Question:
I am trying to align the TextView around ImageView. I am using the following code:
'''
private void createSpannableText(){
TextView myTextView = (TextView) findViewById(R.id.textView);
SpannableStringBuilder builder = new SpannableStringBuilder();
builder.append(this.getText(R.string.loren__ipsum__max));
int lengthOfPart1 = builder.length();
builder.append(" ");
builder.append(this.getText(R.string.lorem__ipsum));
Drawable d = getResources().getDrawable(R.drawable.myImage);
d.setBounds(0, 0, d.getIntrinsicWidth(), d.getIntrinsicHeight()); // <---- Very important otherwise your image won't appear
ImageSpan myImage = new ImageSpan(d);
builder.setSpan(myImage, 0, lengthOfPart1, Spannable.SPAN_EXCLUSIVE_EXCLUSIVE);
myTextView.setText(builder);
}
'''
But couldn't get the exact result. What shall I do? Do I need to use SpannableStringBuilder in this case or there is another way. Please help. I used this post-<URL>
to have the solution.
P.S.: I also want 6dp margin around the ImageView
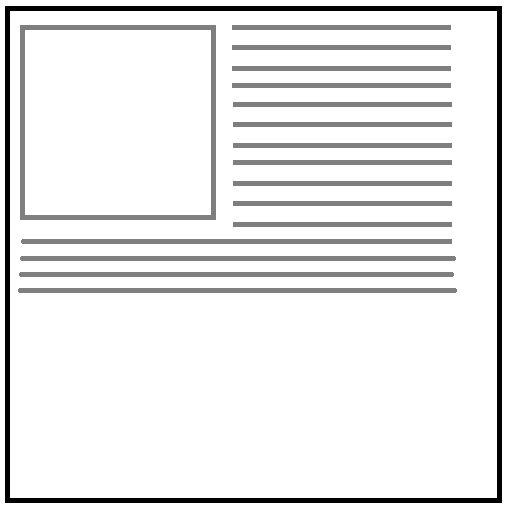
Answer: You can achieve this by using the 'android.text.style.LeadingMarginSpan.LeadingMarginSpan2' interface which is available in API 8. Here is the <URL>.
Your layout:
'''
<?xml version="1.0" encoding="UTF-8"?>
<RelativeLayout
xmlns:android="http://schemas.android.com/apk/res/android"
android:layout_width="match_parent"
android:layout_height="wrap_content"
android:padding="5dp">
<TextView
android:textSize="18.0sp"
android:id="@+id/message_view"
android:layout_width="match_parent"
android:layout_height="wrap_content"
android:text="@string/text" />
<ImageView
android:src="@drawable/icon"
android:layout_width="wrap_content"
android:layout_height="wrap_content"
android:id="@+id/icon" />
</RelativeLayout>
'''
Helper class implements 'LeadingMarginSpan.LeadingMarginSpan2'
'''
class MyLeadingMarginSpan2 implements LeadingMarginSpan.LeadingMarginSpan2 {
private int margin;
private int lines;
MyLeadingMarginSpan2(int lines, int margin) {
this.margin = margin;
this.lines = lines;
}
/* Vozvrashchaet znachenie, na kotore dolzhen byt' dobavlen otstup */
@Override
public int getLeadingMargin(boolean first) {
if (first) {
/*
* Dannyi otstup budet primenen k kolichestvu strok
* vozvrashchaemykh getLeadingMarginLineCount()
*/
return margin;
} else {
// Otstup dlia vsekh ostal'nykh strok
return 0;
}
}
@Override
public void drawLeadingMargin(Canvas c, Paint p, int x, int dir,
int top, int baseline, int bottom, CharSequence text,
int start, int end, boolean first, Layout layout) {}
/*
* Vozvrashchaet kolichestvo strok, k kotorym dolzhen byt'
* primenen otstup vozvrashchaemyi metodom getLeadingMargin(true)
* Zamechanie:
* Otstup primeniaetsia tol'ko k N strokam pervogo paragrafa.
*/
@Override
public int getLeadingMarginLineCount() {
return lines;
}
};
'''
Your activity code:
'''
@Override
public void onCreate(Bundle savedInstanceState) {
super.onCreate(savedInstanceState);
setContentView(R.layout.main);
String text = getString(R.string.text);
// Poluchaem ikonku i ee shirinu
Drawable dIcon = getResources().getDrawable(R.drawable.icon);
int leftMargin = dIcon.getIntrinsicWidth() + 10;
// Ustanavlivaem ikonku v R.id.icon
ImageView icon = (ImageView) findViewById(R.id.icon);
icon.setBackgroundDrawable(dIcon);
SpannableString ss = new SpannableString(text);
// Vystavliaem otstup dlia pervykh trekh strok abaztsa
ss.setSpan(new MyLeadingMarginSpan2(3, leftMargin), 0, ss.length(), 0);
TextView messageView = (TextView) findViewById(R.id.message_view);
messageView.setText(ss);
}
'''
And finally here a demo result: